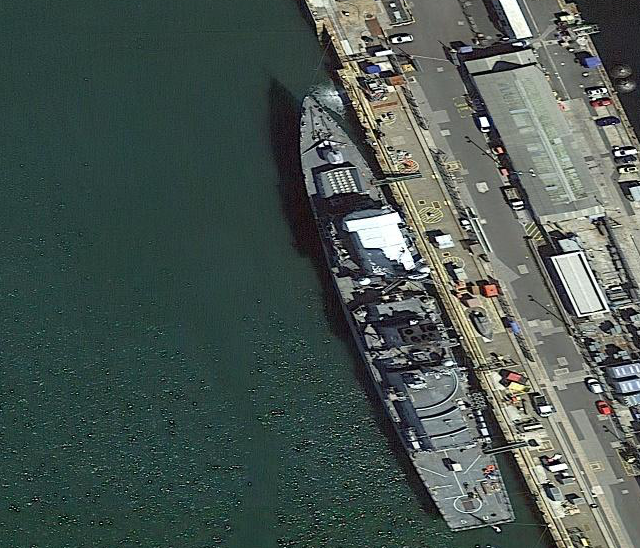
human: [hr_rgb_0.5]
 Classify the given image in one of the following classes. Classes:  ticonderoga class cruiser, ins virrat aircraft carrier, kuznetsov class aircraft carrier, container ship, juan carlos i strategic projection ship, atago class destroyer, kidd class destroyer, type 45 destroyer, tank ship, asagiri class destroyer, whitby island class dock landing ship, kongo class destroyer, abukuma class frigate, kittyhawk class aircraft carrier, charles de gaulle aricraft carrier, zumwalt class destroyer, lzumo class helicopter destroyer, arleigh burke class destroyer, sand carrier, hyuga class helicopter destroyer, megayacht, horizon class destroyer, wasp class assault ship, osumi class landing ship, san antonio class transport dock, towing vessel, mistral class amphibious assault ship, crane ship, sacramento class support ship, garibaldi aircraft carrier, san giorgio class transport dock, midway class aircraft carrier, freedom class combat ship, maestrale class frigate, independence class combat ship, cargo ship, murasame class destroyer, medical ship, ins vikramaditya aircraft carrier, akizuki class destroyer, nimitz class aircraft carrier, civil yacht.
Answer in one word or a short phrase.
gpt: Type 45 destroyer